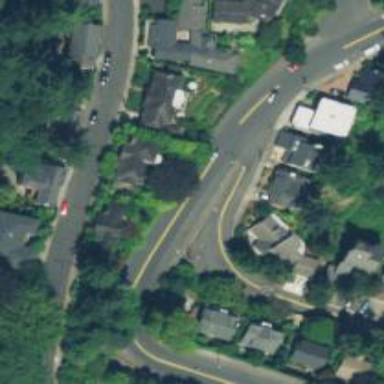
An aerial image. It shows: Left sidewalk along asphalt tertiary road.